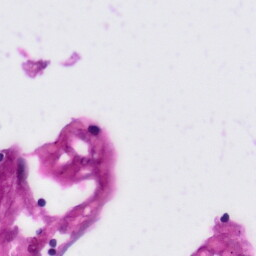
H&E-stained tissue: Tonsil